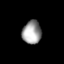
Tissue: lung
Cell type: Epithelial cells
Senescence score: 0.1611
Nuclear area (px): 432
Mean DAPI intensity: 157.484